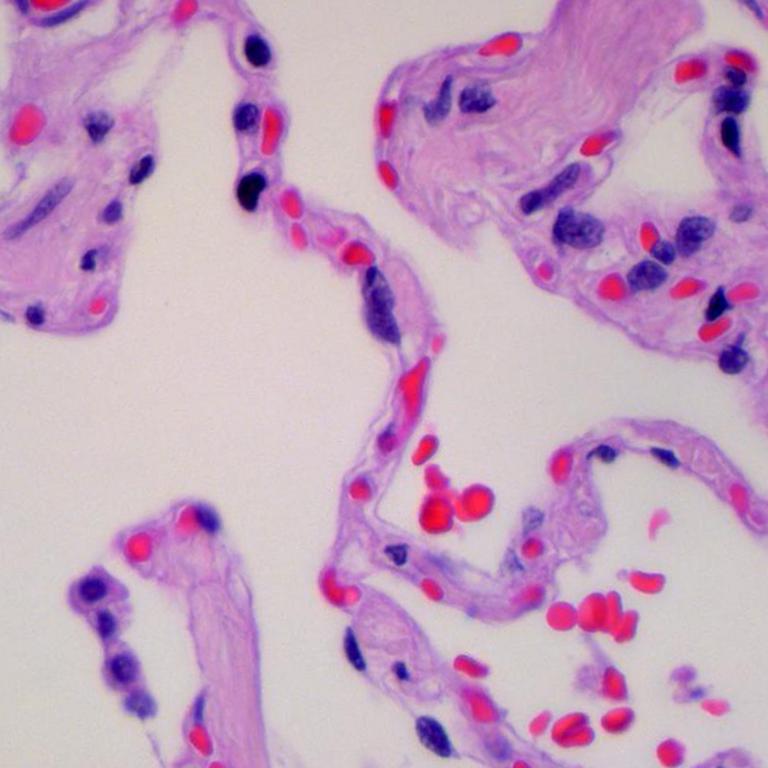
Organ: lung
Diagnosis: benign